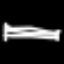
Label: bed